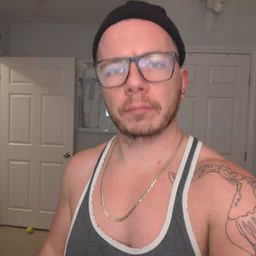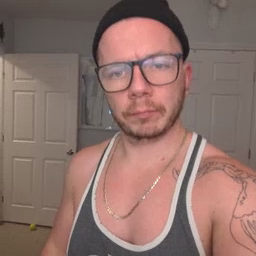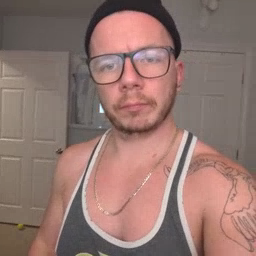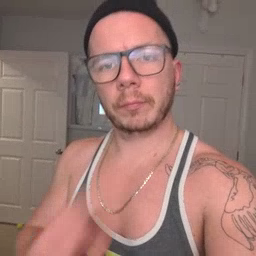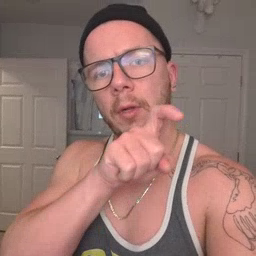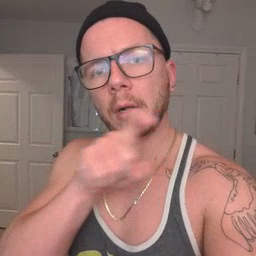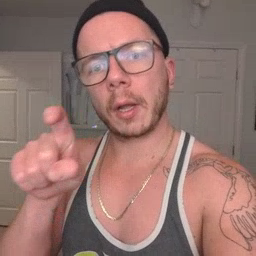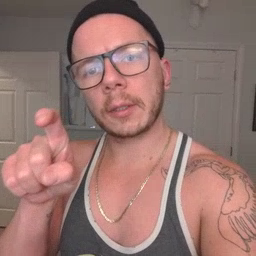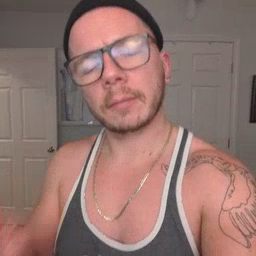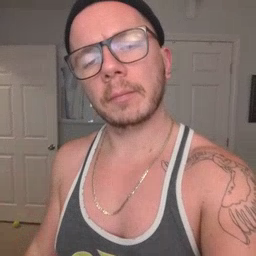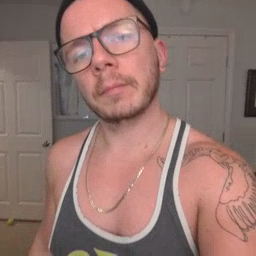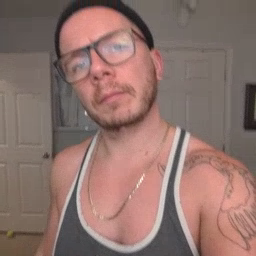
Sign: closet